Breast ultrasound image
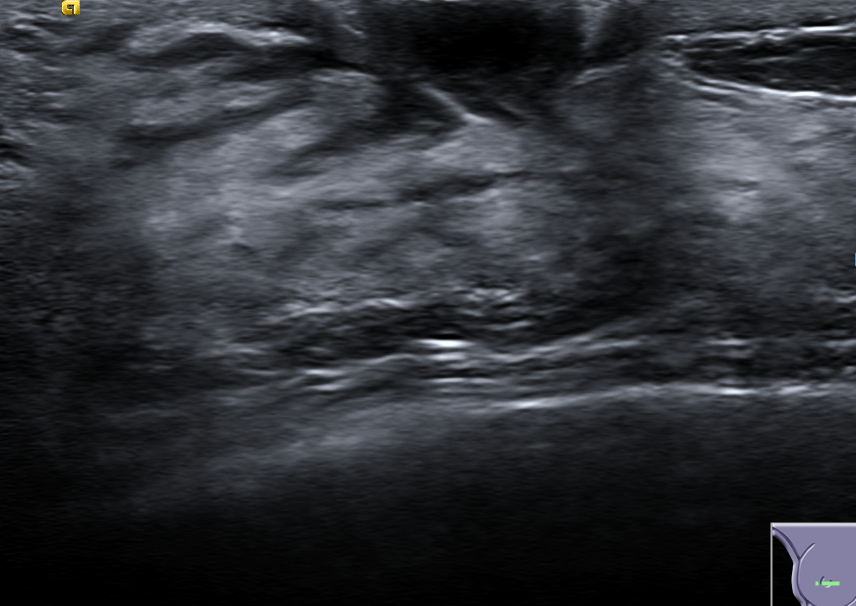
Diagnosis: normal